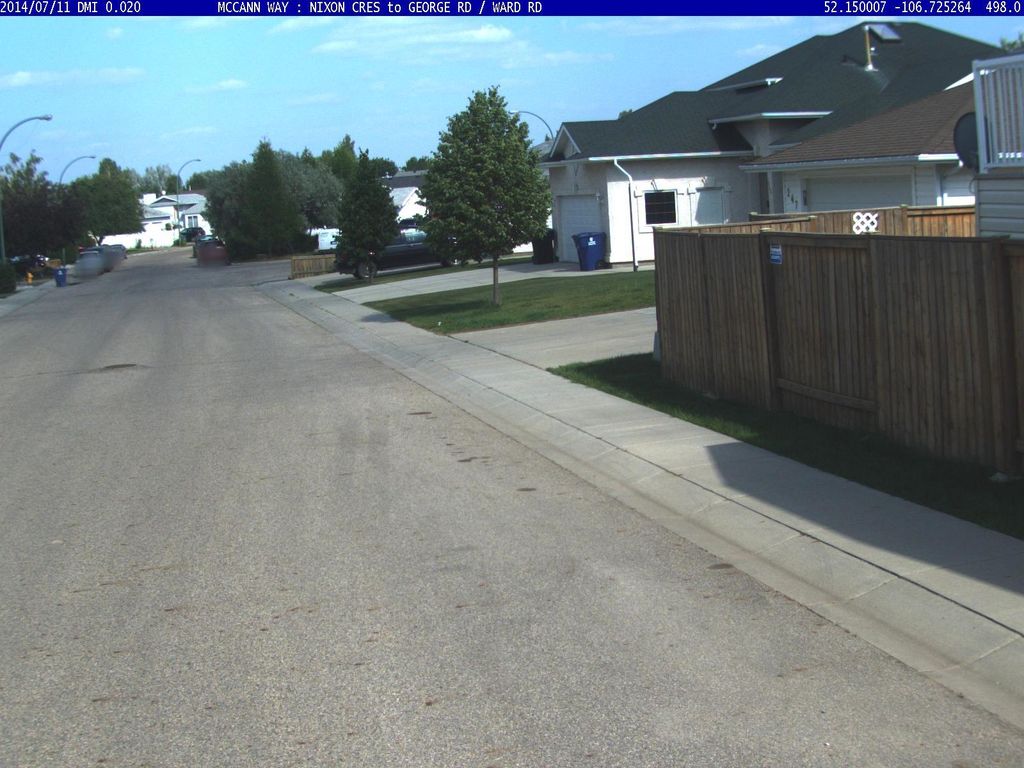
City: saskatoon